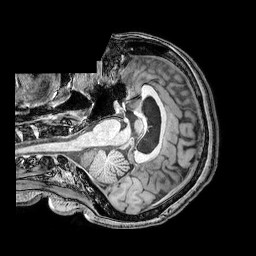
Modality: T1w
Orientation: axial
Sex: female
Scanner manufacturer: philips
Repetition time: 0.008189 s
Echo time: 0.00375 s